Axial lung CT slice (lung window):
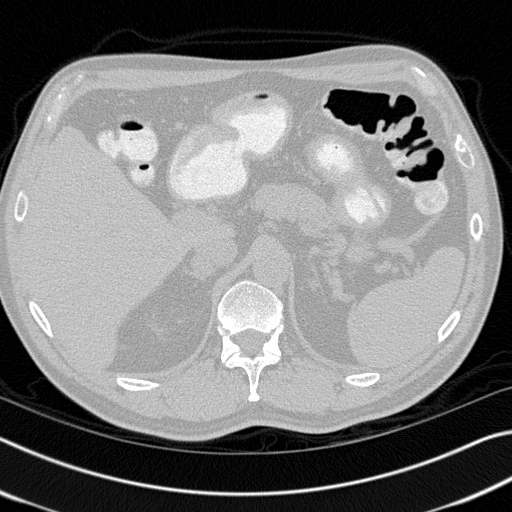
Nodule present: no